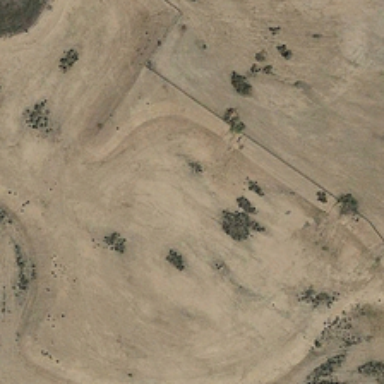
Some green spots are scattered in a piece of khaki bareland .